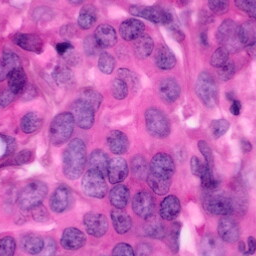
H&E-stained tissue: Pancreatic